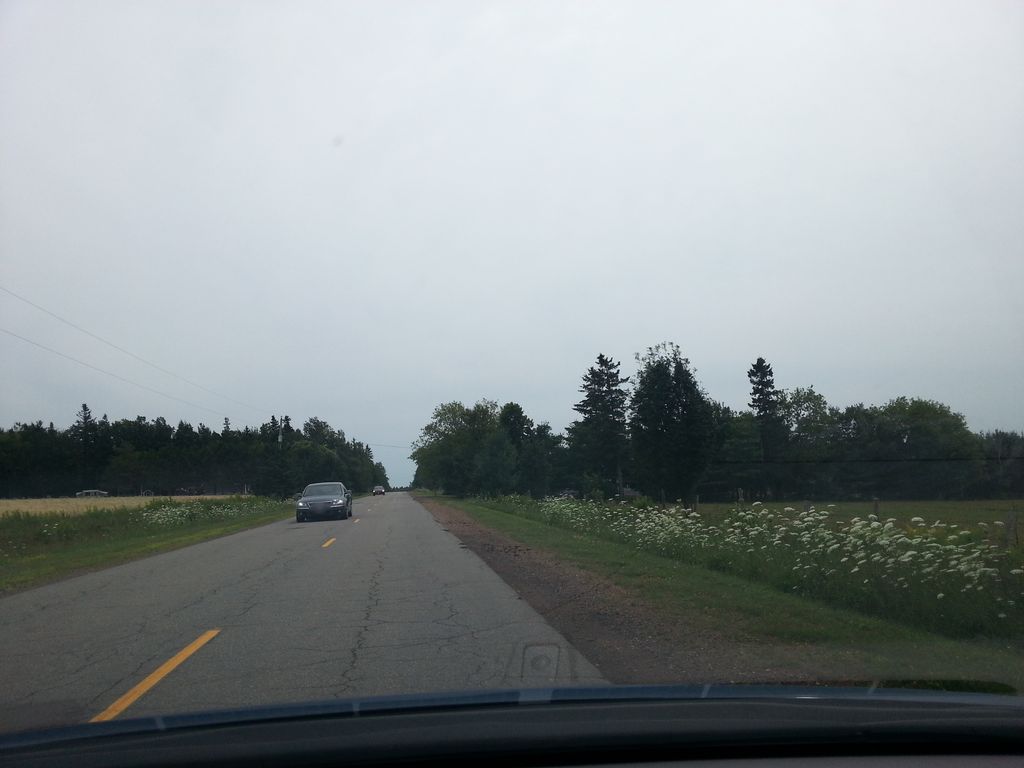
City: charlottetown